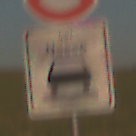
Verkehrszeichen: BeiNaesse
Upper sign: Geschwindigkeit90
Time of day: SunriseSunset
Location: Outdoor (Nature)
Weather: PartlyCloudy
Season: NotSpecified
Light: Natural